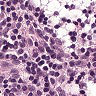
Metastatic tissue present: no